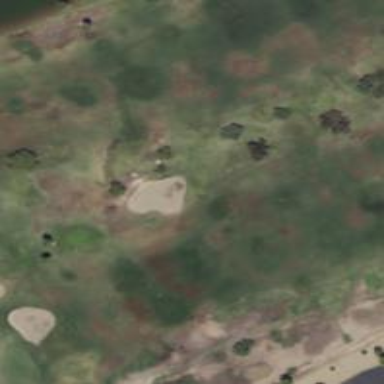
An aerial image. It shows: Golf rough area.